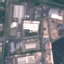
Land use / land cover class: Industrial